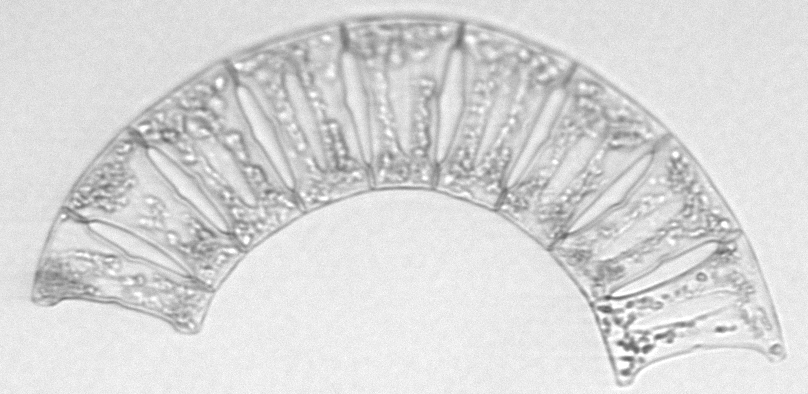
Label: Eucampia